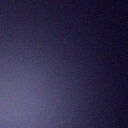
Screen state: off